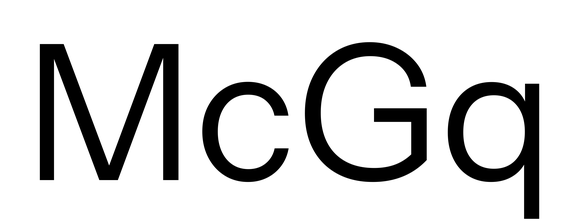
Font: InstrumentSans_Regular